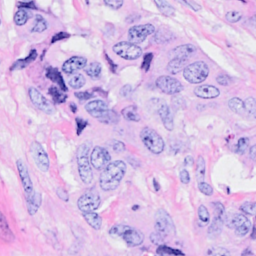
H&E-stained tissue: Breast